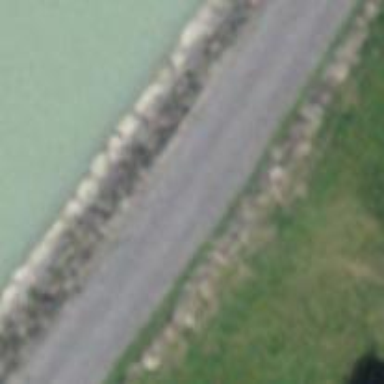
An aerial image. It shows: Unpaved footway.